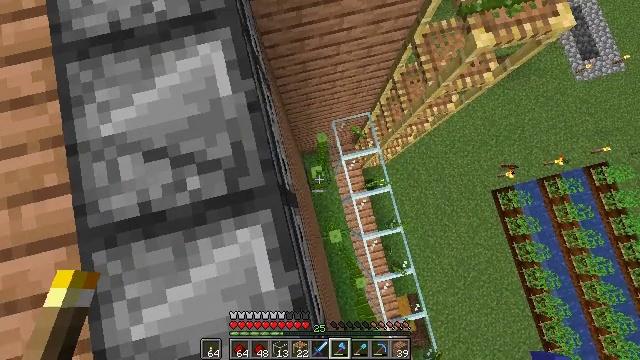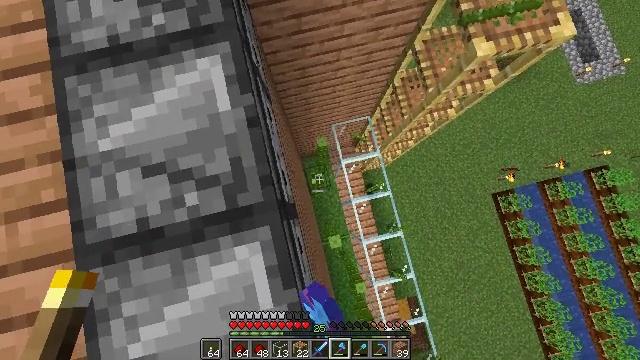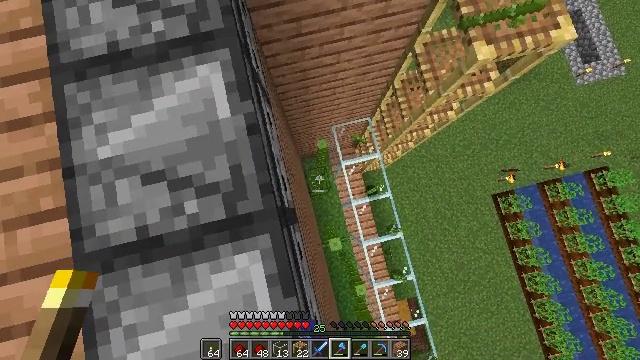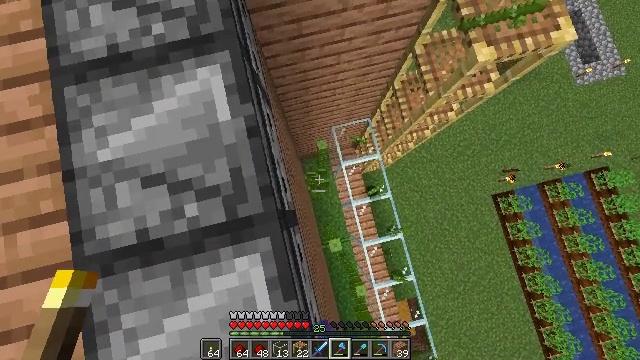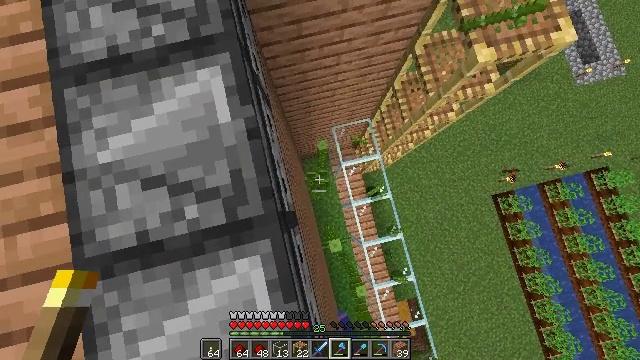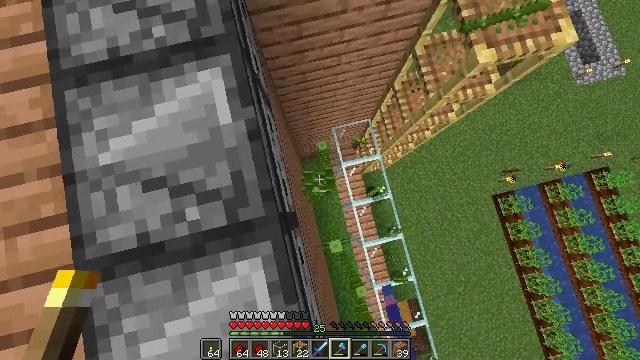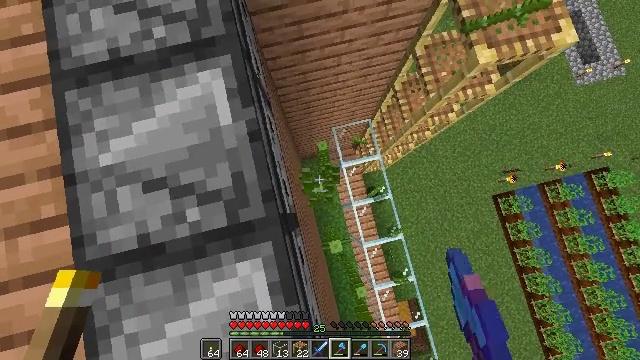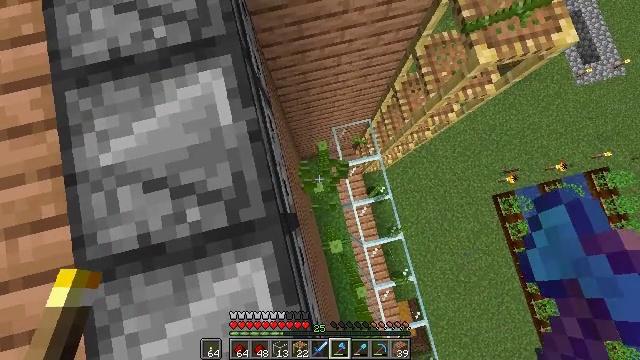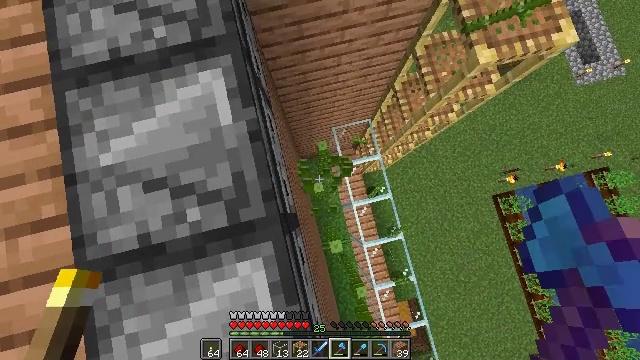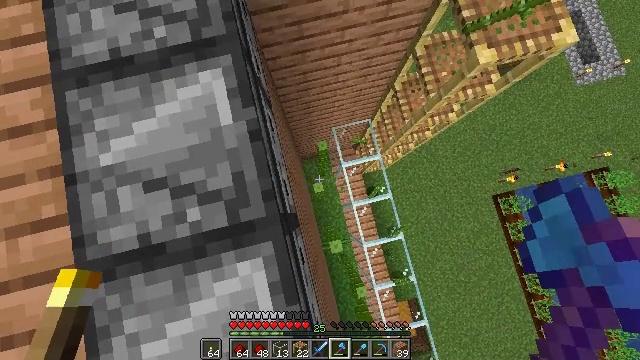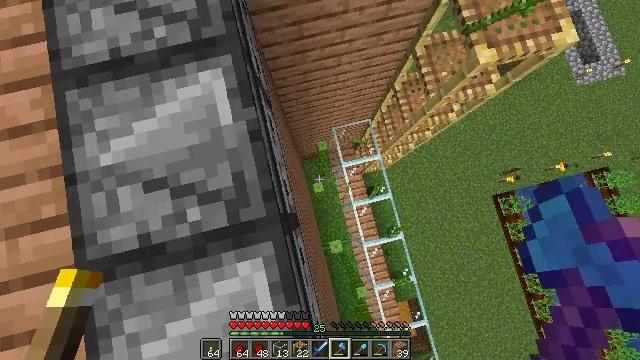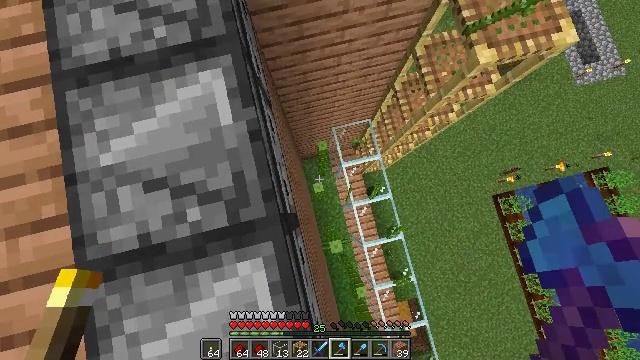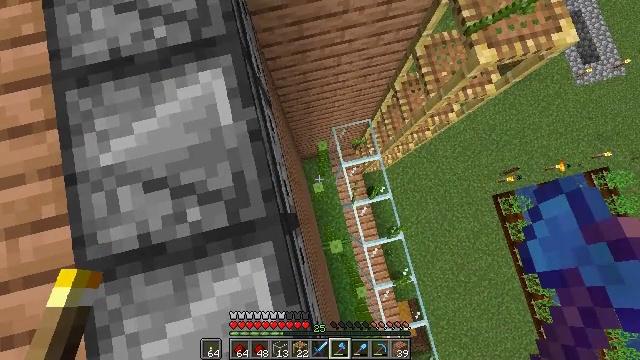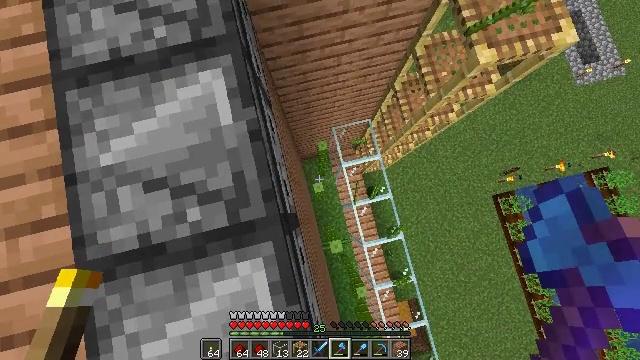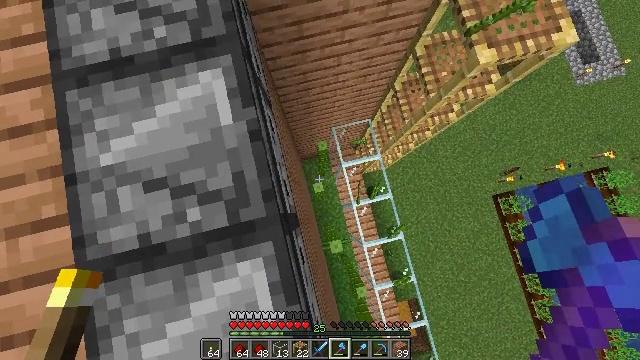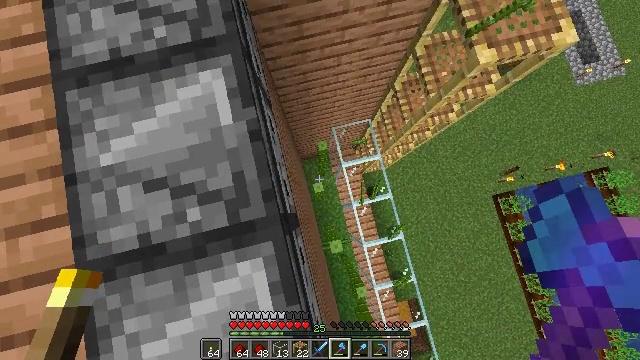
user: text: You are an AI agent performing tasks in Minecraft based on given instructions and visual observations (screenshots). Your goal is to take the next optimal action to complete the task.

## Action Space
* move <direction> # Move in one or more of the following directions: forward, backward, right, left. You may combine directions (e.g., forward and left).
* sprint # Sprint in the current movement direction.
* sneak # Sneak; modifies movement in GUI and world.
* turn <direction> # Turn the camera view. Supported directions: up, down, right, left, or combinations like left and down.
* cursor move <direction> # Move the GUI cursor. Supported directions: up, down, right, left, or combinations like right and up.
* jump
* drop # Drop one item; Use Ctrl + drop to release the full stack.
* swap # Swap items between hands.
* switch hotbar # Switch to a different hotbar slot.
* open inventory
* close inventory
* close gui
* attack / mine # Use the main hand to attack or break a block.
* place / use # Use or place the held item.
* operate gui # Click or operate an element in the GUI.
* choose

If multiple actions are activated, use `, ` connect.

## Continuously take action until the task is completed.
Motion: motion action
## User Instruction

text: Attack bamboo to gather it.
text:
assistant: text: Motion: move forward, sneak, attack / mine
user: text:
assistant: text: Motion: sneak, attack / mine
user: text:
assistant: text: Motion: sneak, attack / mine
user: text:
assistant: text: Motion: sneak, attack / mine
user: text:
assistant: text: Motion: sneak, attack / mine
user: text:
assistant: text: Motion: sneak, attack / mine
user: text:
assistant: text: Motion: sneak, attack / mine
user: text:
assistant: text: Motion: sneak, attack / mine
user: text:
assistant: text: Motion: sneak, attack / mine
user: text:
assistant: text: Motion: sneak, attack / mine
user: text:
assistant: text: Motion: sneak, attack / mine
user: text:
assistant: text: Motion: sneak, attack / mine
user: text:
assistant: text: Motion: sneak, attack / mine
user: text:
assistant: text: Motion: sneak, attack / mine
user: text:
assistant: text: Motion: sneak, attack / mine
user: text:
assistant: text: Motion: sneak, attack / mine
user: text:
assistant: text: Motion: sneak, attack / mine
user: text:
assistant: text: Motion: sneak, attack / mine
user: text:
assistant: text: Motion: sneak, turn right and down, attack / mine
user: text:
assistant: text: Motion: sneak, turn right and down, attack / mine
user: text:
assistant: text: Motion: sneak, turn right and down, attack / mine
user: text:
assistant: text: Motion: sneak, turn right and down, attack / mine
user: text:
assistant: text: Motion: sneak, turn right, attack / mine
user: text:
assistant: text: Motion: sneak, turn right, attack / mine
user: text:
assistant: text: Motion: sneak, turn right, attack / mine
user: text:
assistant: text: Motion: sneak, turn right, attack / mine
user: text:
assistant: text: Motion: sneak, turn right and up, attack / mine
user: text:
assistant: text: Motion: sneak, turn right and up, attack / mine
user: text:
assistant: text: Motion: sneak, turn right, attack / mine
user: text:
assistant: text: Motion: sneak, turn right, attack / mine